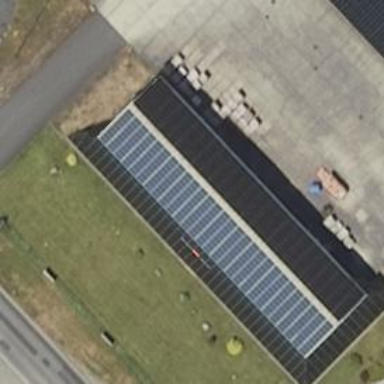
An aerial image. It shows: Solar power generator with photovoltaic panels.